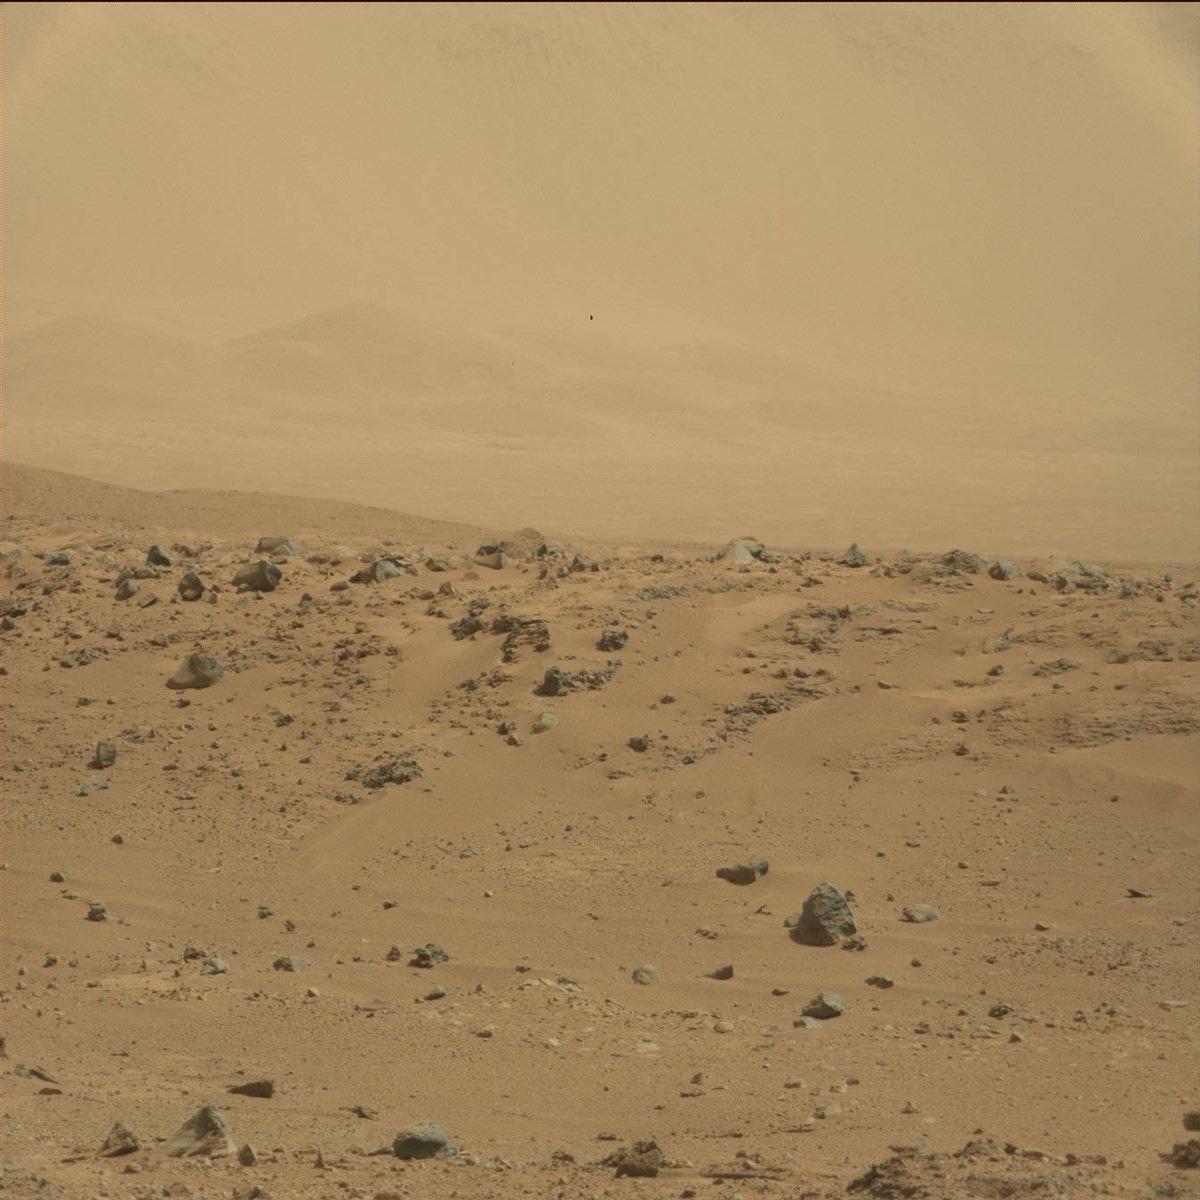
Terrain classes present: Bedrock, Ridge, Rock, Sand / Soil, Sky